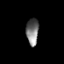
Tissue: prostate
Cell type: Epithelial cells
Senescence score: 0.3506
Nuclear area (px): 324
Mean DAPI intensity: 117.858